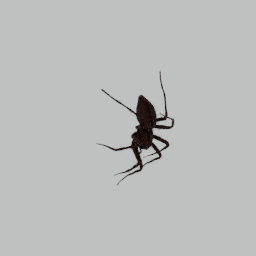
Label: animals